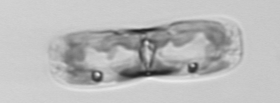
Label: pennate_morphotype1